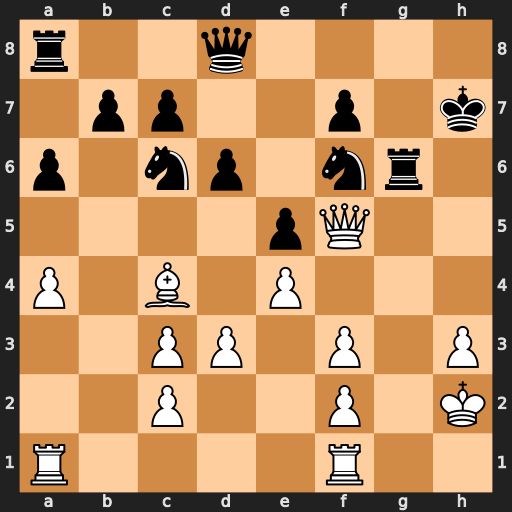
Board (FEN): r2q4/1pp2p1k/p1np1nr1/4pQ2/P1B1P3/2PP1P1P/2P2P1K/R4R2
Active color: w
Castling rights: -
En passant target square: -
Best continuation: Bxf7 Ne7 Bxg6+